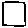
Label: square